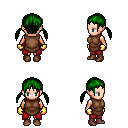
a pixel art fantasy rpg character, female body template, human, light skin, brown tunic, red pants, green twin-tailed hairstyle, gold gloves, brown shoes, four views (front, back, left, right), 2x2 character sprite sheet, small pixel art, hard edges, no anti-aliasing